Question: I created 'UItableViewController'. I want to resize the table and add my application background image, labels and a button... But I can't. Does anyone have any idea why?
This is what I've made in interface builder:

But when I build, I have the table view in the whole interface .
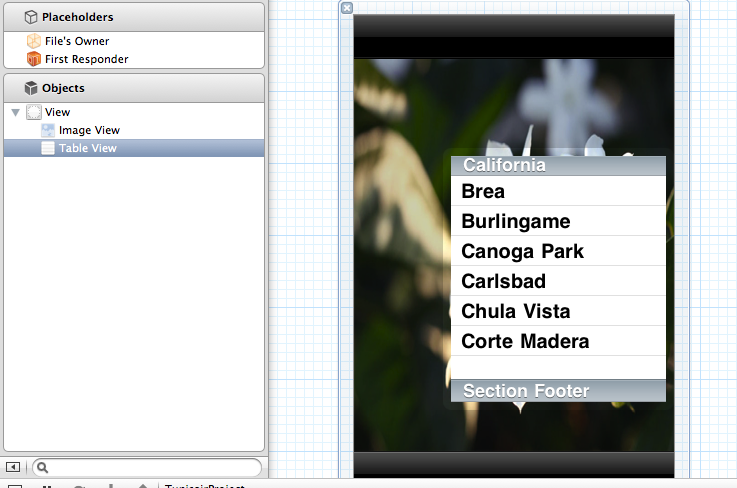
Answer: In interface builder find Attributes tab for that view and set top bar dropdown to none.
Open UItableViewController.xib in interface builder and table will appear. Open Utilities and you will see various properties for selected object. There are several tabs showing properties of said object. Switch to Attributes tab right at the top, in Simulated metrics set Top bar property to None.
Edit #2: Background image is set per view, not per application. For instance UITableView has property backgroundView which you set with UIImageView. UITableView style has to be Grouped for this to work. Buttons, labels can either be in header, section or footer views, or in navigation controller and tab/tool bar.
<URL>